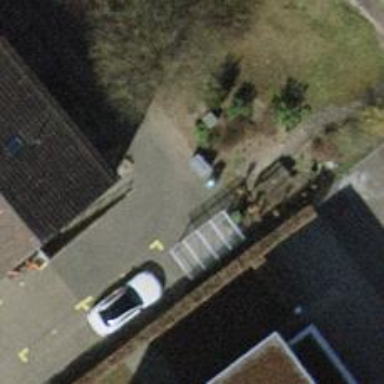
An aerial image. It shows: Driveway made of paving stones.